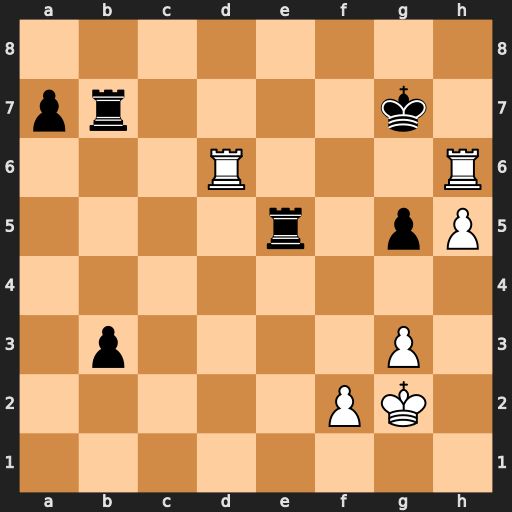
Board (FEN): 8/pr4k1/3R3R/4r1pP/8/1p4P1/5PK1/8
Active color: w
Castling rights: -
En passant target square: -
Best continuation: Rdg6+ Kf8 Rh8+